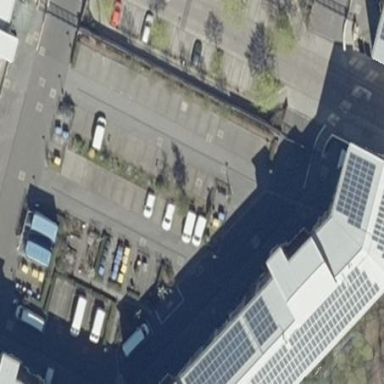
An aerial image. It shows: Parking area with surface.